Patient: sex M, age 57
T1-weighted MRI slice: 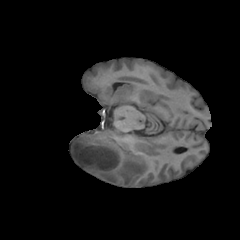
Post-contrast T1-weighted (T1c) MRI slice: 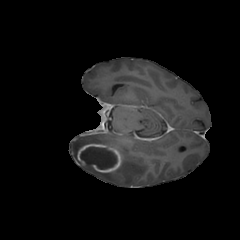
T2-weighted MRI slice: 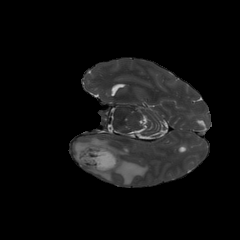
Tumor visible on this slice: yes
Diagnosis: Glioblastoma, IDH-wildtype
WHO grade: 4